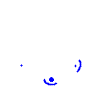
Particle: electron